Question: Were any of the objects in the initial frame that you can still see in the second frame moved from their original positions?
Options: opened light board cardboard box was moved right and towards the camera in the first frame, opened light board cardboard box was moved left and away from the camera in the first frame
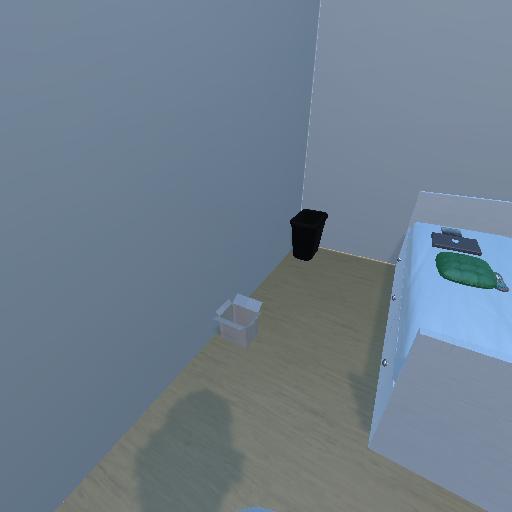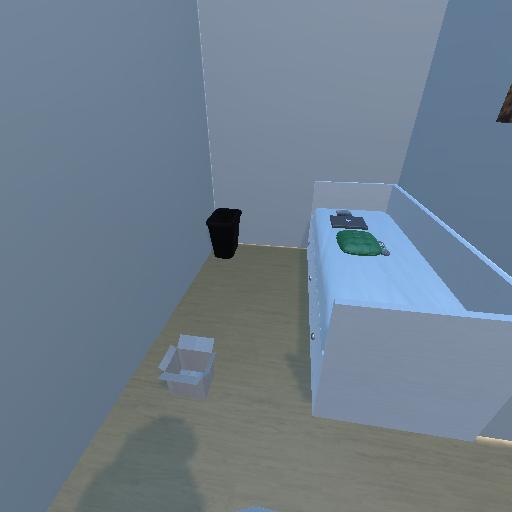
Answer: opened light board cardboard box was moved right and towards the camera in the first frame